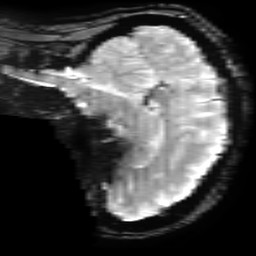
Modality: T2starw
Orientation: sagittal
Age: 33
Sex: female
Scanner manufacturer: ge
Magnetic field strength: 3 T
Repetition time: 0.65 s
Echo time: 0.02 s